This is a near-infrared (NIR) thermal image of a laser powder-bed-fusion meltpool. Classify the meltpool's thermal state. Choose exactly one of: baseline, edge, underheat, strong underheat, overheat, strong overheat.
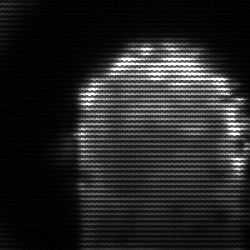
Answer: baseline